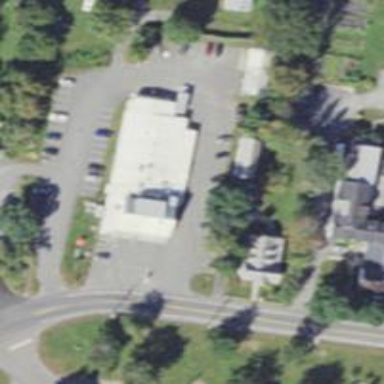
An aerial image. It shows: Post office.